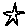
Label: star